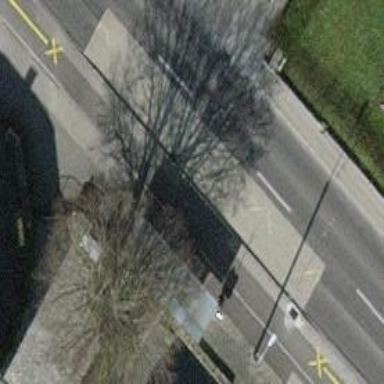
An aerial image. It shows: Bus stop with shelter.